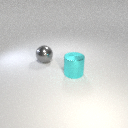
large gray metal sphere behind large cyan metal cylinder